Question: I'm making a simple quiz database, where a question has an answer and one or more image files, and belongs to a subtopic which in turn belongs to a topic. Also each group may belong to one of three levels.
I expect to show a question (and an image, if one exists), and compare the user's answer to the correct answer. I need topics and subtopics to in order to display proper questions.
'''
QUESTION
-------------------
question_id pk
question varchar
answer varchar
subtopic_id foreign_key
MEDIA
-------------------
media_id pk
file_name varchar
question_id foreign_key
SUBTOPIC
-------------------
subtopic_id pk
subtopic varchar
topic_id foreign_key
TOPIC
-------------------
topic_id pk
topic varchar
level choices(1,2,3)
'''
Is my database properly designed? If not, how can I make it better?

Notes:
1. Levels can have both unique (Topics 1 and 3) and shared (Topic 2) topics.
2. A topic can have one or more subtopics, but a subtopic cannot belong to more than one topic.
3. A subtopic can have one or more questions, but a question belongs to only one subtopic. Two questions (Questions 2 and 3) may have the same subtopic and topic, but their levels may differ. Topics (Topic 2) and subtopics (Subtopics 2 and 3) may belong to many levels (Levels 1 and 2). Some subtopics hold exclusively questions of level 1 and others hold questions (Question 4) of level 2 (Subtopic 3).
4. A question can have only one answer and that answer cannot belong to another question.
5. An answer (or its question) can have one optional image file, and that image file can be used in other questions.
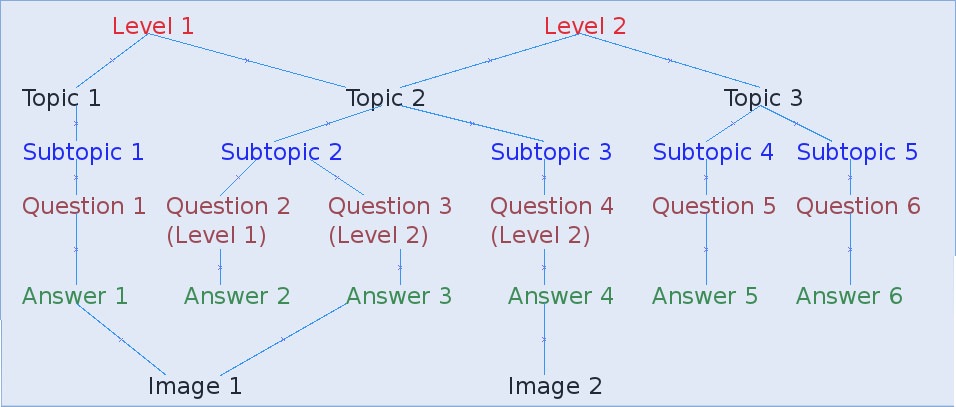
Answer: Great question, and that you ask it before building the app speaks volumes for your ability to learn and improve your data modelling skills.
This is normalised in the simple sense: you've already decided what the entities are; what relations you need; you've even decided that they are meaningless things that have no identifying characteristics and you've given them IDENTITY columns as physical keys. you've normalised the tables.
That has nothing to do with the Relational Model or Normalisation.
It is typical of thinking in terms of the app (understandable, because that's all you have, and you know the functional needs). But that has nothing to do with the data. if you create it from that perspective, you will not get a database, you will get a storage location for the app. Now if the app was to be written for one quiz and thrown away, that would be acceptable. But if the quiz is going to be run for a month or two; if the company is still going to exist in ten years; if the quizzes are going to grow; if the stats that are going to be run, are going to grow, improve and mature ... well you will have quite a few problems. Every times you enhance the app, you will have to replace its "database". At some point they will decide that the app (and the "database" contained within it) is too expensive to change, and ditch both of them.
Even for the short duration that the app exists, because the collection of data is not normalised, it is very limited, the "power" of the RM, that which is implemented in every commercial RDBMS, is lost to you. Navigation (which is cumbersome anyway, due to SQL joins being cumbersome) is even more cumbersome. Eg. to get from a child to a grandparent, you are forced to get the parent, even though to are not getting any columns from it. User can only access the data via the app, it is "closed". These days there are thousands of report tools that connect to the database and allow the users to perform all kinds of queries, which have not been identified to you yet, without having to wait for a change request to be implemented by the app team: that capability is lost. And you will have to "re-factor" the data heap every year or so.
Nomalisation produces Open databases, that allow such access without limitation.
Data lives much longer than the app. It survives the app, and has a value to the org. When the app gets replaced, they will extract the data and want the replacement app to be ready with the data loaded. If they did not use a data modeller, new app designer did not learn any lessons from the old app designers mistakes, and the whole repeats itself.
Ok, so the org expects to exist next year. Ok, so you are going to run more than one quiz in production. Ok, so you've hired a data modeller to run his eye past your collection of data, so that you don't make those mistakes. Excellent. Thankyou. I accept.
Data is modelled (a) completely independent of the app and any functions that you might know about and (b) using completely different techniques, that app developers do not know about. So let's get started. This is not a formal lesson re Normalisation (that will take too long, and the theory will bore you to death); this is just looking over the modellers shoulder while he works. All you need to do is answer questions [every time I post a question mark, please, stop and answer, before moving on], honestly (not suggesting you are dishonest; just reinforcing that "I don't know" is quite acceptable because it identifies an area we have to work on; whereas the clear affirmative and negative allows us to avoid discussion). Also, forgive me, but I will assume the answers, just to avoid the otherwise back-and-forth delays; please point out any of my mistakes, and I will correct the model.
Ok, you have some Entities that you are clear about, so let's start with them, I think they look like this <URL> who understand standard symbols.
1. How are the rows in each Entity identified uniquely from every other row ? (This is important because it helps us verify that the Entity is in fact an Entity, and not Donald Duck, something not real.) From the columns provided, you would have (at least): Question.Question . Media ? how exactly, am I going to ensure that there are not 42 images which are identical ? If I allow that, you will kick my rear end when our boss screams at you, and then he will kick it as well. IDENTITY won't help me, it will happily let me insert duplicates. FileName is a good identifier. Media.FileName . Topic ? would you like 101 identical Topics ? I thought not. Topic.Topic . Subtopic.Subtopic ? No. IDENTITY ? No. You are pretty clear it belongs under Topic, and I am already carrying Topic as a Foreignkey, which has meaning; if it is a dependent child, not an independent orphan, then the FK is an Identifying Relation: Subtopic: (Topic, Subtopic). . Ok, we have fuselage.
2. How are the Entities related to each other ? You are clear that Subtopic is a child of Topic, fine. . Question is a child of Subtopic? I think not. Do you really want the same Question "how many cars does the household own" which may exist in 42 quizzes, inserted in 42 rows ? "there will never be the same question in two quizzes" is suspicious, so please don't say it, unless you are going to put it in writing. What's worse is, let's say the question is a very picturesque one, then we will have 42 Media entries as well. If the boss gets upset at having to change the same question in 42 places, and when he does that he finds some of the images were ancient, they were not updated when the major image update took place last year ... it's your rear end. . How about we allow for the possibility of a Question existing in more than one Quiz ? . So Question is Independent.
3. Back to Entities. In our discussions, starting with the fifth word, you keep saying "Quiz", and I keep saying it, but we don't have an Entity for it. I can't imagine a loose and duplicated set of Questions, that I've just de-duplicated, without identifying said collection of Questions. Now you may say "actually the Quiz is the Topic", but that is very restrictive: every time the boss needs to add a quiz for some new customer, he has to add the whole Topic/Subtopic/Question set all over again, even when he knows he has entered those exact Questions before, in existing Quizzes; which is why he won the new business, and why he was going to finally make a profit, which you've just reduced to zero. My rear end is still hurting from his last upset, so let's make sure he does not have another excuse. This let's him grow, nurture, and change Quizzes and Topic/Subtopics independently, without duplication of Questions: . Entity. Quiz Key ? Well, it better have an index on it to ensure we do not supply him with duplicate Quizzes. Let's say that we don't want to carry CHAR(80) keys into the children, and the user think a ShortName CHAR(12) that they get to make up is a nice identifier, better than a 10 digit number. Quiz: QuizCode . ok, we have fuselage big enough for payload. So far we have this Improved Scribble in the Sand.
4. What Entities are truly Independent, that can exist without the existence of other Entities; and the remainder, which exists only in the context of another Entity ? Media is still a bit up in the air. While we have excluded duplicate FileNames, we have not allowed for the same Image being used in more than one Question. Let's allow that. We do not want an IDENTITY, we are already carrying the Question PK, so it is (a) Dependent and (b) Identified, by the parent. . Question PK as CHAR(255) was fine before, but carrying it as the FK in the child becomes silly. You like IDENTITY, and there are going to be millions of Questions. Fine. Question.QuestionId . Let's give these Independent Entities square corners, and leave the children Dependent Entities round. Now we have this almost, but not quite, Entity Relation Diagram.
5. Let's finish the Relations. So far we have: A Quiz can have many Questions, and a Question can exist in many Quizzes. Question is a child of Subtopic, but it is Independent. Media exists only in the context of Question, as an option. . Since we live in an Universe that has some order, and our endeavour is a scientific one, let's give a child of it some order. I think we now qualify for a Logical Entity-Relation Diagram. The solid lines are Identifying Relations; the broken lines aren't. Now, because we have applied some standard requirements to the Entities and Relations, we can use standard symbols. Feel free to point out my mistakes.
That's it, we are done. I hope I have conveyed that the exercise is back-and-forth, that's why it is called modelling. The astronauts have separate, private quarters, and they can communicate with each other.
What's that ? You want the as well ? Ok, give me five minutes. Please grab a coffee for yourself.
It is small enough that I may as well give you the physical <URL>, please check that link if you need a quick review of what the symbols mean.
.
1. Many-to-many Relations are a logical concept, and drawn as such in the Logical Model. They are implemented as Associative tables in the physical model. I have supplied that. A Normalised database has more tables (nothing to be afraid of) but fewer columns per table, and no duplicate columns (no Update Anomalies).
2. Oh my God. The Topic and SubTopic columns are huge! We can't migrate those fat foreign keys into Question. [Discuss with The Business Users.] Ok, they say there will be only one hundred Topics and a few thousand Subtopics. No need for a NUMERIC(10,0). They want the full Topic and Subtopic in the drop-downs, and they agree it has to be unique, but an additional short CHAR(6) code would be nice.
See, it does go back-and-forth. Paper is cheap; discuss with anyone and everyone; improve, correct, change, modulate, ameliorate, without creating a single table or writing a line of code; at the you will have a model worth writing code for. Anything else is . The only way to learn is by presenting something solid, and having it knocked back or changed; make all your mistakes on paper, not in the database.
Note that a key is an key, an index. They are a substitute for the Key (which is what you had, and what Eddie was trying to get you to think about: you were not preventing duplicates, you merely had a meaningless key guaranteeing the rows were unique, like a spreadsheet; and a false sense of security). So we need to minimise them, not stamp them willy nilly on every table.
I hope I have shown above, simplistic rules such as "never use surrogates" and "always use surrogates" are too stupid to discuss. No, careful modelling means: understand and consider that they are , not in substitute of, the real Key. Use only when you have to, and when you have to, use them. Here I have managed to get away with just one IDENTITY. And the three short codes that are meaningful to the users are surrogates, but they have meaning; IDENTITY columns don't (they having meaning, which they can't support, which is part of the problem out there).
I will leave the DataTypes to you. But please keep in mind, varchars and Nullable columns force the column to be variable. Really slow if used in an Index (every entry has to have a bit of "unpacking" on every access, even the intermediate levels), so that must be avoided, unless you want to supply the boss with a slow database.
Likewise if you don't want the overhead of your rows on the page being moved on every UPDATE, fixed length columns all around. Which means we can't be lazy and varchar everything.
Ok, now we have a chamber to contain rocket fuel.
Excellent question.
(The last, fifth, is the Data Model; the fourth is the Entity Relation Diagram; the first three are pie in the sky, getting there.)
1. A Primary Key migrated as a Foreign Key in the child, is not redundant, it is required.
2. The Subtopic PK is (TopicCode, SubtopicCode), a Compound Key (which commercial databases support, as a requirement of the Relational Model). Above the horizontal line in Subtopic. Some developers are scared of Compound Keys because they require more than one reference in the WHERE clause (pure laziness; SQL is cumbersome with joins; deal with it). .
3. That is because the relation Topic::Subtopic is an Identifying relation, which means the PK of the Parent is used to construct the PK of the Child, forming a Compound Key. Note the Parent PK has to be carried in the Child anyway, as a FK, so it is not redundant; it is required. This is known to substantially increase the "power" or "relationality" of the db, and substantially increase ease of use (power users are often more adept in using a RDb than developers). That is why it is identified as the standard: IDEF1X is a standard that enforces a stricter application of the Relational Model; it promotes thoughtful consideration of all Keys, which of course is crucial to the "relationality" of a supposed Relational Database. .
4. In Question, the FK to Subtopic is therefore (TopicCode, SubtopicCode).
5. If you used IDs in Topic and SubTopic, then Question would have (SubtopicId) as the FK to Subtopic, and you lose both navigational power and meaning. One reason that using compound keys which identify the parent (and grandparent) is superior to using IDs is, eg. when you need columns from Question and Topic only, you do not have to SELECT from Subtopic, you can get TopicCode directly from Question; whereas with IDs, you are forced to SELECT from Subtopic, which is not part of the report requirement, it is an imposition due to poor relational modelling; failure to implement Identifying Relations, strong meaning. Just One Reason that data heaps that have IDs only as PKs (carried as FKs) perform much more work than Normalised Relational Databases. Because the tables concerned are simple and small, this may not be a good example for demonstrating the superiority of Relational keys/limitation of IDENTITY columns; consider any large Grandparent::Parent::Child tables. A better example for demonstrating this superiority/limitation, and worth consideration for anyone wishing to discuss this issue further, is the Data Model from my Advanced Course, because this issue is addressed explicitly. Another reason is lost meaning. Eg. an user can simply SELECT TopicCode, SubtopicCode, Question FROM Question, and make sense of result set.
<URL>
Simple eg. "name a flightless bird" and "what is an Emu" can both the same photograph of an Emu. That was my assumption as per (1) in the main post above. The model allows it by providing a Non-Unique index on FileName.
Well, no. There are several advantages to the way I have modelled it. If it is in the Question table, then some large potion of the time, it will be Null. You need an index on Filename to search on them; see if it is used; or not; etc. Which means we cannot index the FileName column (or we can index it, but the index will be slow due to Nulls). Right now it is modelled as:
- - -
It can be set up as an image bank (Unique index). We know a Question can have zero-to-one Images. You can tell us your decisions, and I will change the model:
- -
Yes. With the Media end being "optonal". Precisely: one Question has zero-or-one Media. Hence "May Have" is the Verb Phrase or Title of the relation.
The model is drawn with The Natural hierarchy in mind: Parents are above children; subtypes are on the same horizontal.
There are no n::n relations. (There was one at the Logical level; which was implemented as the Associative table at the physical level.)
**Why did you include the Answer field in the QuizQuestion table?*
Where would you like to store the users' answers ?
See, you need the Quiz and QuizQuestion tables; they were valid entities before, you did not see that then, but you do now.
Yes. As per (1.Subtopic) above.
Well, you have to do that anyway; the model just enforces it. I understood (from the data) that that is what you needed. One Suptopic can belong to more than one Topic. So you have to give it both a Topic and a Subtopic (the specific combination).
You don't see that ? Can you see that the Subtopic table already supplies specific [whatever you have inserted] Topic::Subtopic combinations ... and not others ? Ok, so when you add a new Question, and give it a Topic and Subtopic (which is the Primary Key of SubTopic, and the Foreign Key in Question), the database will enforce the FK such that only one of the combinations of Topic::Subtopics that exist in SubTopic can be used.
That's a small insight into the power of Good Natural Relational Keys.
That's the beauty of a good Relational model: it supplies many requirements from a single [correctly modelled] structure.
<URL>
<URL>
<URL>